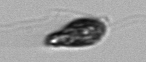
Label: Euglena